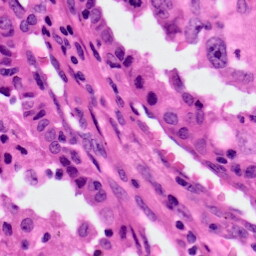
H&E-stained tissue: Lung